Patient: sex F, age 51
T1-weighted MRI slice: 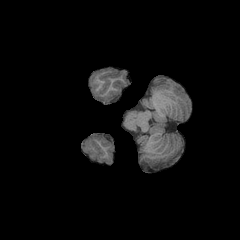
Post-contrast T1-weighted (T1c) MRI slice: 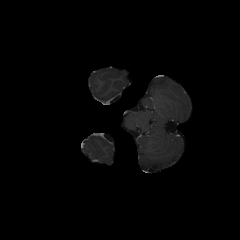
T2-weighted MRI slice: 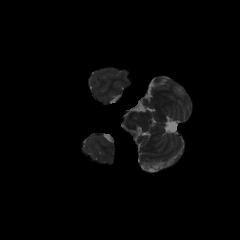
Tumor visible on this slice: no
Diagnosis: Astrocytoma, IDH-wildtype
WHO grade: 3